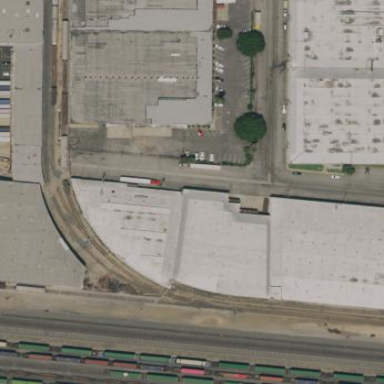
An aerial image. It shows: Warehouse building.